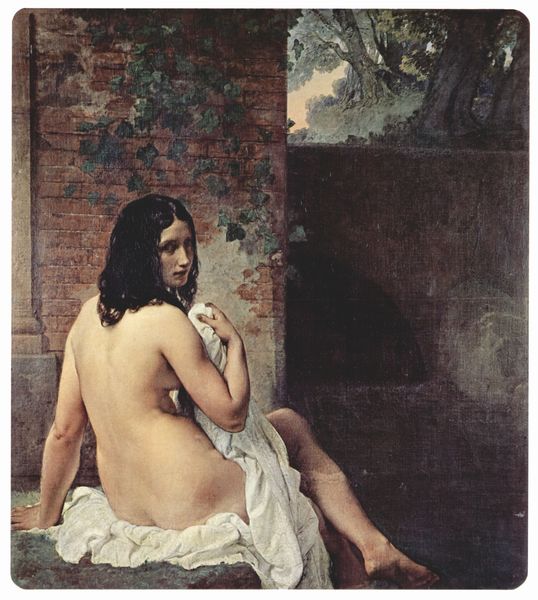
Titel: Rückenansicht einer Badenden
Künstler: Francesco Hayez
Standort: Milano
Institution: Pinacoteca di Brera
Schlagwörter: akt, baum, blätter, dunkel, fuß, gemälde, hand, haut, himmel, körper, laub, nackt, schatten, wasser, weiß, wolken, aquarell, baden, badende, baumstämme, bäume, fluss, gelb, grün, mädchen, see, sitzen, teich, braun, brust, busen, fenster, finger, frankreich, frau, grau, haar, licht, mund, nacht, nase, orange, pastell, pfeiler, rücken, schwarz, säule, zeichnung, blick, dame, gebäude, gras, haus, park, rot, tuch, wiese, beige, malerei, wand, arm, arme, augen, blass, falten, gesicht, inkarnat, leinen, sockel, stein, bild, hände, portrait, porträt, schauen, öl, bach, baumstamm, einsamkeit, erde, mühle, natur, stamm, brücke, einsam, gewässer, sonne, haare, lange haare, sitzend, stoff, stoffe, blatt, pflanze, pflanzen, höhle, kontrast, lippen, locke, locken, mittelscheitel, rosa, scheitel, schulter, schultern, voyeur, wald, brunnen, ofen, garten, ranken, beine, bein, gesäß, hintern, rückenansicht, sommer, ecke, frauenakt, modell, düster, bogen, fassade, modern, mauer, ziegel, violett, backstein, hof, weis, pilaster, material, rundbogen, stämme, treppe, treppen, wein, sitzende, sitzt, handtuch, stufe, stufen, bauch, faltenwurf, laken, nackte, junge, ellenbogen, erotik, erotisch, knie, scham, grass, collage, betrachter, foto, fotografie, photographie, bad, ellebogen, nacktheit, schwarze haare, hinterhof, außen, innenhof, ruine, courbet, unbekleidet, durchblick, wälder, lichtung, arsch, hinten, rückenakt, rückenfigur, barfuß, becken, loch, schwarzhaarige, bläulich, schimmel, gedreht, ranke, rückansicht, ziegelsteine, efeu, putz, halbprofil, leintuch, nymphe, rinde, nackte frau, venus, überschlagen, zugewandt, blickkontakt, weinblätter, symbolik, drehung, ackt, wasserbecken, bau, hasu, tunnel, ingres, speck, backsteine, dunkelhaarig, unschuld, ziegelstein, badeszene, bathseba, susanna, susanna im bade, rückblick, schwarzhaarig, hayez, schulterblick, bade, fußsohle, angezogen, haaree, ritze, ingre, aarm, fussohle, weisses tuch, betrachterbeziehung, bidk, garss, küscheldecke, nakde frau, poritze, schmarz, susannna, höhel